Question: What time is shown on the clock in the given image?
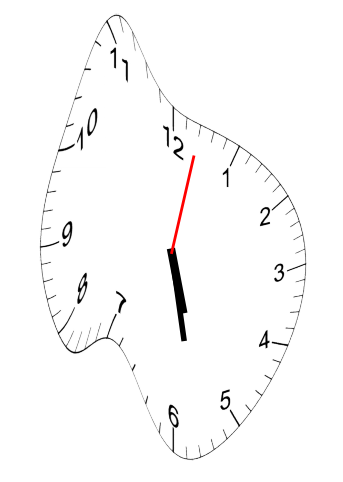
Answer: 05:28:02